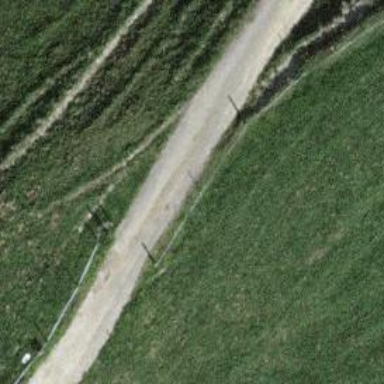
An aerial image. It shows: Kissing gate.